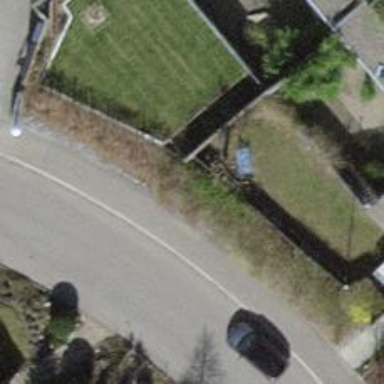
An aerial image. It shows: Hedge acting as barrier.